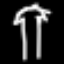
Label: palm tree